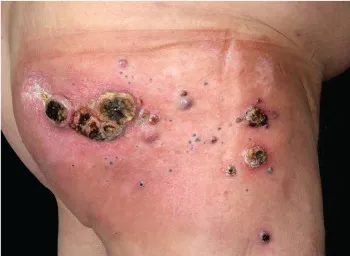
Course of cutaneous melanoma metastases in case 2. March 2019.
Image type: medical_photograph (skin_photograph)